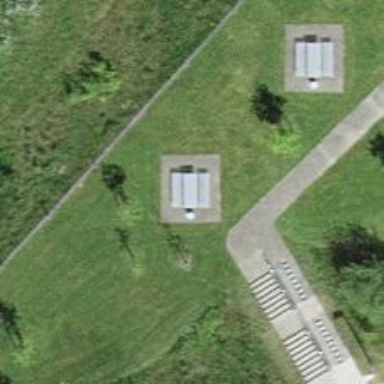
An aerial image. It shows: Picnic table located in leisure land area.